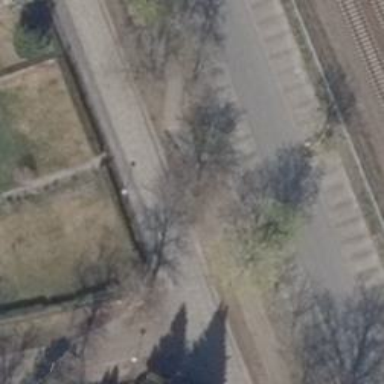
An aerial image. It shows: Residential road with asphalt sidewalk on the left side.